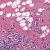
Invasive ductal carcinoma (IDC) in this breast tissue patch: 1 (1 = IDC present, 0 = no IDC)